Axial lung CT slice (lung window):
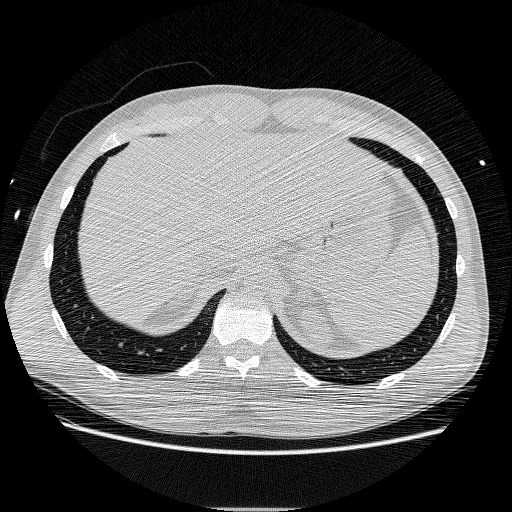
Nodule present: no